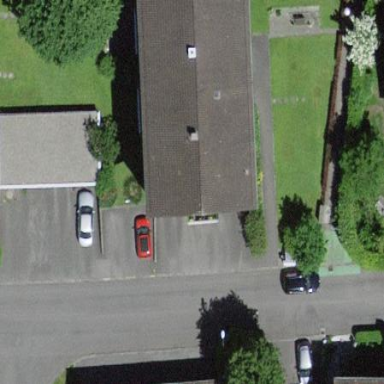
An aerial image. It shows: Gabled roof adorns the apartments building.